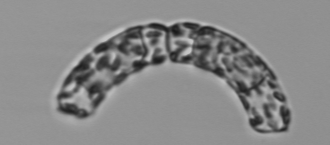
Label: Guinardia_striata